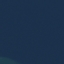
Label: SeaLake